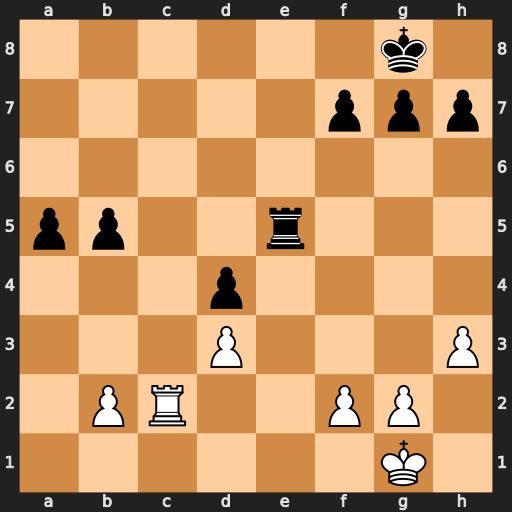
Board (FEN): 6k1/5ppp/8/pp2r3/3p4/3P3P/1PR2PP1/6K1
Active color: w
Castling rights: -
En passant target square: -
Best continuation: Rc8+ Re8 Rxe8#